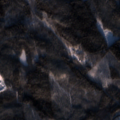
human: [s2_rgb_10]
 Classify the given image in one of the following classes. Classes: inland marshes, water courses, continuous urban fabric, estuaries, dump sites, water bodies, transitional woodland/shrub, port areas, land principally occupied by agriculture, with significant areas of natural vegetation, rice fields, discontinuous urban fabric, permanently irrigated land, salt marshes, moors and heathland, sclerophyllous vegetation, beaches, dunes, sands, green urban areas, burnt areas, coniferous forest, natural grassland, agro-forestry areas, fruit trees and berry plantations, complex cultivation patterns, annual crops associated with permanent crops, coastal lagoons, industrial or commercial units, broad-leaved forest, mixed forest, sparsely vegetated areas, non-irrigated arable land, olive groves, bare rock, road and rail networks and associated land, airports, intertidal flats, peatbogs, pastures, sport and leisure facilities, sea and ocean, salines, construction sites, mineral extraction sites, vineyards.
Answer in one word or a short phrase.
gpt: coniferous forest, mixed forest